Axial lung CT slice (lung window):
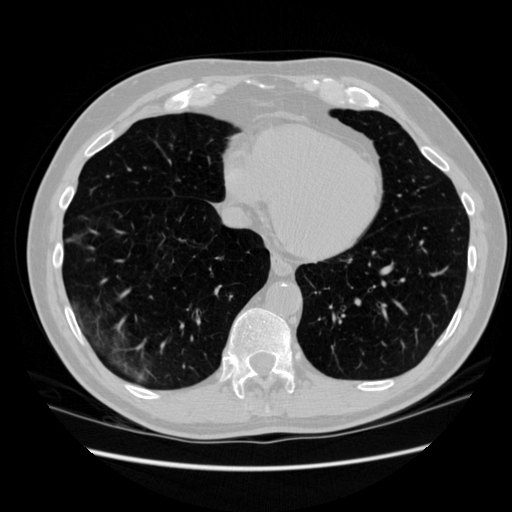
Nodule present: no